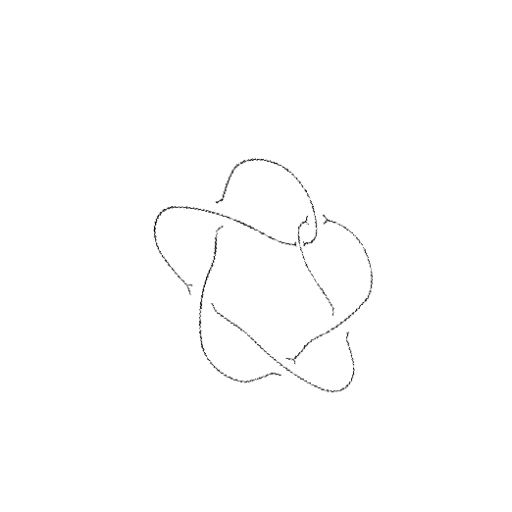
Crossing number: 6